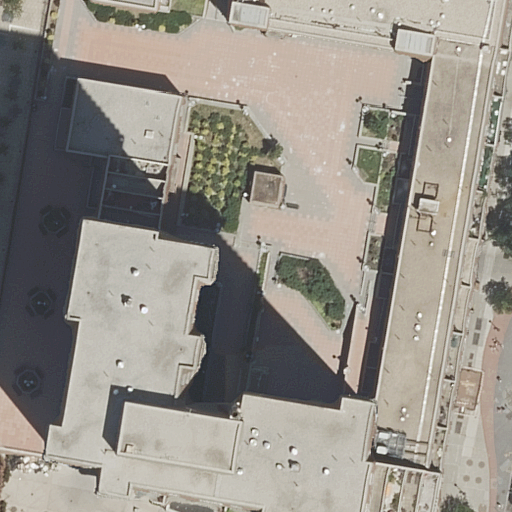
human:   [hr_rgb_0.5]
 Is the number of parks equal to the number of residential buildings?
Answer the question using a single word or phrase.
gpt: no

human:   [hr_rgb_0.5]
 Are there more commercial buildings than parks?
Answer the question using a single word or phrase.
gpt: no

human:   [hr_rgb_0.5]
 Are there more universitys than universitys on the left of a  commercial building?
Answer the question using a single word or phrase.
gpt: yes

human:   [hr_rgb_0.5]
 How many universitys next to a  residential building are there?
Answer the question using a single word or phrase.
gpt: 1

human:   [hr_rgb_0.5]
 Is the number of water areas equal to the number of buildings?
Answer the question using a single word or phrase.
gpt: no

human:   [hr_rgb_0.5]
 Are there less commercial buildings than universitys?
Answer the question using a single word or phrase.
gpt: yes

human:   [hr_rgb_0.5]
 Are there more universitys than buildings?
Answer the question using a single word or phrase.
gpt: no

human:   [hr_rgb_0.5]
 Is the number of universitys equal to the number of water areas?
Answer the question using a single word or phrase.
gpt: no

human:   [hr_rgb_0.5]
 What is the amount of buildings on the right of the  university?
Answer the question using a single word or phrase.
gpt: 4

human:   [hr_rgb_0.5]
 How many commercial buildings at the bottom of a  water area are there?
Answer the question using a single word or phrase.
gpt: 0

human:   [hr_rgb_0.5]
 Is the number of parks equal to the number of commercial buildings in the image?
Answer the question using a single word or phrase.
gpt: no

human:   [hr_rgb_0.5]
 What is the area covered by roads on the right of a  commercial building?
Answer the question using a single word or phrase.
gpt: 0m2

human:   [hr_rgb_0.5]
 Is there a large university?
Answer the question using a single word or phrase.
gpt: yes

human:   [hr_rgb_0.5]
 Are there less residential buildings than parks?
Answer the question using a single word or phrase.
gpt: no

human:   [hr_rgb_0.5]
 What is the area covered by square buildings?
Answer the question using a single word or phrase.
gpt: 0m2

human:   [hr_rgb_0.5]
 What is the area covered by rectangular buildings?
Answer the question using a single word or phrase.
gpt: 1m2

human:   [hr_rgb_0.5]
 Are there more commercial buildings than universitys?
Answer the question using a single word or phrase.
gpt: no

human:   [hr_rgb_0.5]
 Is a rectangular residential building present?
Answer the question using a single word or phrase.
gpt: yes

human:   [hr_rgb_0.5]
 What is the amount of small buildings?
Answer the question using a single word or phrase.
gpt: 1

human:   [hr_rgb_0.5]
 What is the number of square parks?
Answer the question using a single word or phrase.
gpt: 0

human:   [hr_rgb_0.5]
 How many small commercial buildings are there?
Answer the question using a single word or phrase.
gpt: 0

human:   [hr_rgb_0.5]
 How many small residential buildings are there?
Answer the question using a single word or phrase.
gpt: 1

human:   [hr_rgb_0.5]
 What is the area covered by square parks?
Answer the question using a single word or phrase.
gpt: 0m2

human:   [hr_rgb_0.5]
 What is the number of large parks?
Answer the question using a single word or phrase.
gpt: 0

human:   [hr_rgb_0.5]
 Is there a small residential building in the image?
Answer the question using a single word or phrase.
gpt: yes

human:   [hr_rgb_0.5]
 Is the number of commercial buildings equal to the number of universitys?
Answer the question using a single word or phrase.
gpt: no

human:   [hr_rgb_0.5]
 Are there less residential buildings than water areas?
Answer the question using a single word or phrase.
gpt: no

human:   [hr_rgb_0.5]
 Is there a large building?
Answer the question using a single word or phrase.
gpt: yes

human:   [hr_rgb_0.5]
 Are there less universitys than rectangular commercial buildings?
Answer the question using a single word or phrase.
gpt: no

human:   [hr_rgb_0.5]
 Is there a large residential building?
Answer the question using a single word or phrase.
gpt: yes

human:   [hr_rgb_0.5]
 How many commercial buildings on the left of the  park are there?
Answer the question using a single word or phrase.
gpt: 0

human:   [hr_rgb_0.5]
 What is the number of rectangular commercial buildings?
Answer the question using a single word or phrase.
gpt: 0

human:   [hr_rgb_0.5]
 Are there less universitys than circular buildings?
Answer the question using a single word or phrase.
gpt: no

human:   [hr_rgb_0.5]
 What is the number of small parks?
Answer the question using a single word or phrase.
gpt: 1

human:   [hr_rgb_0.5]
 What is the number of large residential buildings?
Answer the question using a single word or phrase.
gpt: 4

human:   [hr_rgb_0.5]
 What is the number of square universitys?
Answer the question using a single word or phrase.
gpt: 0